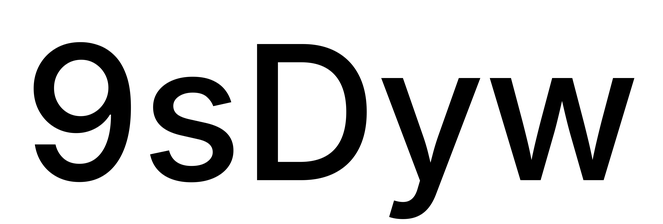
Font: Inter_Medium